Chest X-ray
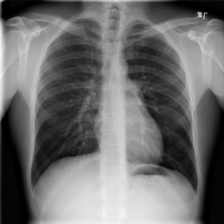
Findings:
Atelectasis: negative
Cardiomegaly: negative
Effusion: negative
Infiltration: negative
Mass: negative
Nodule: negative
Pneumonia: negative
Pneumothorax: negative
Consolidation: negative
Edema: negative
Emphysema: negative
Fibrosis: negative
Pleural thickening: negative
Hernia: negative